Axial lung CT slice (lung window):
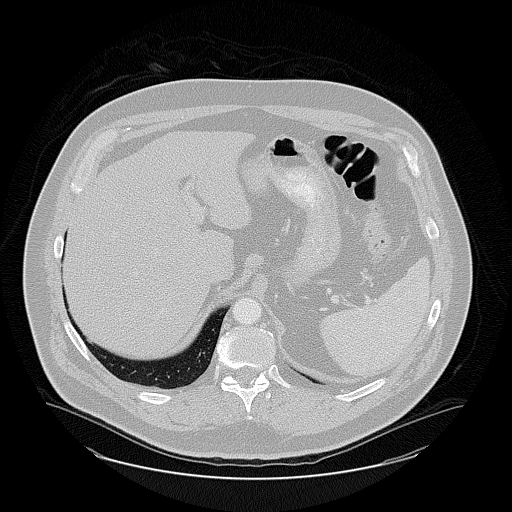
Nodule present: no